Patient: sex M, age 65
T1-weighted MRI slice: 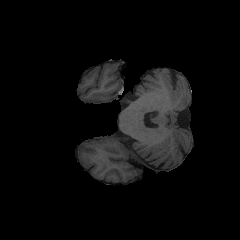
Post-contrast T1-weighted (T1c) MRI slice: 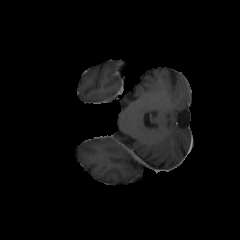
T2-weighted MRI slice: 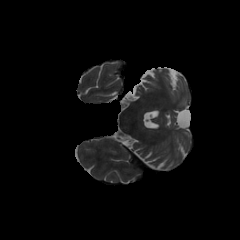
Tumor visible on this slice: no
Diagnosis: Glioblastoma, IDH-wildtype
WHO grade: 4